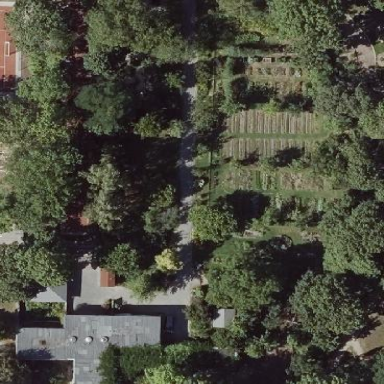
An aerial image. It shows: Educational garden within school premises. The school also features leisure land garden.